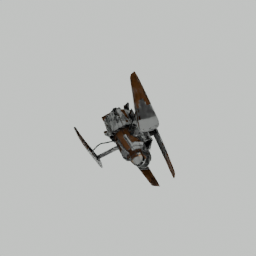
Label: mechanical